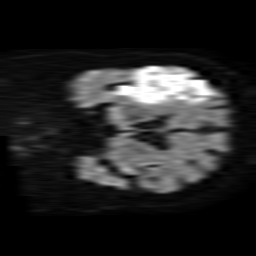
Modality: TRACE
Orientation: coronal
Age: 76
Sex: female
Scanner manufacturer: philips
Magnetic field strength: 1.5 T
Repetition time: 3.686 s
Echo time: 0.09411 s